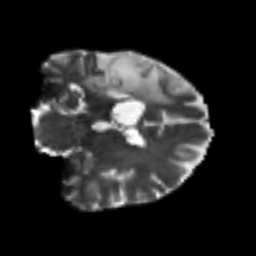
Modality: T2w
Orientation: coronal
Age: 59
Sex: female
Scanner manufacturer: siemens
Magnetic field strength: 3 T
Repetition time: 7.3 s
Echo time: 0.087 s